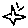
Label: star